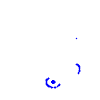
Particle: proton